Question: '''
public class myRows
{
public decimal Col1 { get; set; }
public decimal Col2 { get; set; }
public decimal Col3 { get; set; }
public decimal Col4 { get; set; }
public decimal Col5 { get; set; }
public decimal Col6 { get; set; }
public string myDateTimeCol { get; set; }
public myRows(string str)
{
var fields = str.Split(" ".ToCharArray(), StringSplitOptions.RemoveEmptyEntries);
Col1 = Convert.ToDecimal(fields[0]);
Col2 = Convert.ToDecimal(fields[1]);
Col3 = Convert.ToDecimal(fields[2]);
Col4 = Convert.ToDecimal(fields[3]);
Col5 = Convert.ToDecimal(fields[4]);
Col6 = Convert.ToDecimal(fields[5]);
myDateTimeCol = string.Format("{0} {1} {2} {3} {4}", fields[6], fields[7], fields[8], fields[9], fields[10]);
}
}
'''
I then read my LogFile like
'''
var rows = new List<myRows>();
var sr = new StreamReader(txtFileToImport.Text);
while (!sr.EndOfStream)
{
string s = sr.ReadLine();
if (!String.IsNullOrEmpty(s.Trim()))
{
rows.Add(new myRows(s));
}
}
sr.Close();
dataGridView_preView.DataSource = rows;
'''

The problem am facing with this code is that, if the input LogFile has more than 12 or more columns, i get an .
Is there away i can re-factor the code to make it process any LogFile with any number of columns. The Log-files to be processed have varying number of columns, the only guarantee i have is that the date column(s) will always be the last column(s) in all cases.
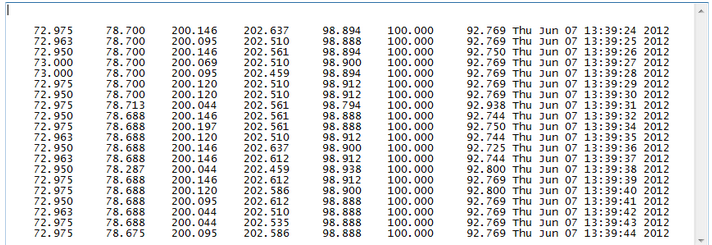
Answer: I have a totally different approach to this without using any Lists. Please excuse the coding, this is just a quick test.
First of all, I'm going to use a DataTable.
'''
public DataTable dt = new DataTable();
'''
The Data I read in from each line will be stored in an array of Type String.
'''
public string[] data;
'''
First thing we need to do is establish how many columns are in our data file. Below I count the number of instances and then generate a new the number of columns required.
'''
public void addcolumns()
{
using (StreamReader reader = new StreamReader(@"C:\DataColumnTest.txt"))
{
string s = reader.ReadLine();
string[] col = s.Split(" ".ToCharArray(), StringSplitOptions.RemoveEmptyEntries);
foreach (var a in col)
{
dt.Columns.Add(new DataColumn());
}
}
}
'''
Next up, Where going to have to add the rows our DataTable. The number of columns in our row data should always match the number of columns in our DataTable and as where doing this initially it should work every time :-
'''
Public void addRows()
{
var sr = new StreamReader(@"C:\DataColumnTest.txt");
while (!sr.EndOfStream)
{
string s = sr.ReadLine();
if (!String.IsNullOrEmpty(s.Trim()))
{
data = null;
data = s.Split(" ".ToCharArray(), StringSplitOptions.RemoveEmptyEntries);
dt.Rows.Add(data);
}
}
sr.Close();
}
'''
All ive done for this quick example is call these methods in form Load, and then add the datasource for the DataGrid :-
'''
private void Form1_Load(object sender, EventArgs e)
{
addcolumns();
addRows();
dataGridView1.DataSource = dt;
}
'''
I know there will be cleaner ways of doing this, but it does work, unlike the other examples I've seen posted.
Hope This Helps.
*** EDIT ****
Here is the Data I used, along with Result.